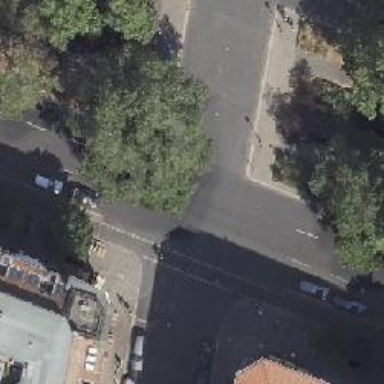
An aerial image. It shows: Unmarked crossing on asphalt footway.